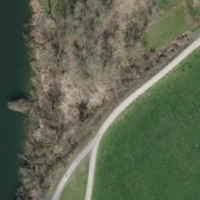
EUNIS habitat code: 25
Species observed at this site:
Tachybaptus ruficollis
Certhia brachydactyla
Corvus corone
Podiceps cristatus
Actitis hypoleucos
Fulica atra
Anas crecca
Sylvia borin
Emberiza citrinella
Dendrocopos major
Turdus viscivorus
Aegithalos caudatus
Buteo buteo
Sylvia atricapilla
Poecile palustris
Larus michahellis
Cygnus olor
Gallinula chloropus
Ardea alba
Vespa crabro
Erithacus rubecula
Cuculus canorus
Tringa totanus
Pica pica
Acrocephalus scirpaceus
Accipiter nisus
Cyanistes caeruleus
Sturnus vulgaris
Aythya ferina
Aythya fuligula
Fringilla coelebs
Passer domesticus
Nycticorax nycticorax
Calidris alpina
Turdus merula
Circus aeruginosus
Lysimachia vulgaris
Mareca strepera
Parus major
Hirundo rustica
Mergus merganser
Milvus milvus
Prunus spinosa
Calidris pugnax
Motacilla alba